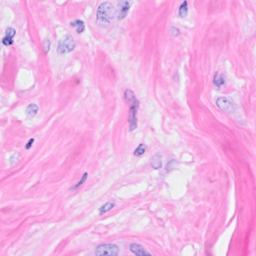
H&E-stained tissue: Breast